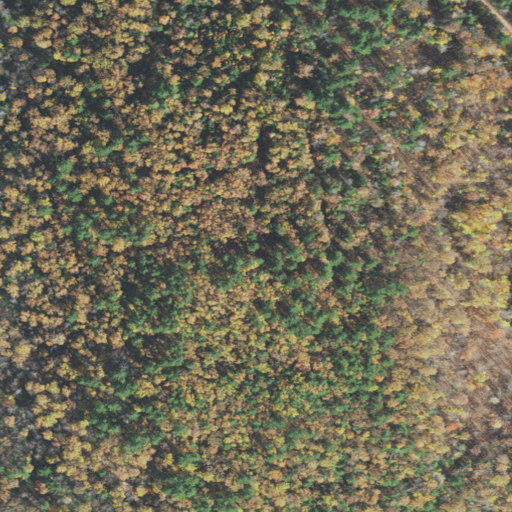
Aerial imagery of mountain in New Hampshire named Badger Hill containing mixed forest, deciduous forest, evergreen forest, and shrub